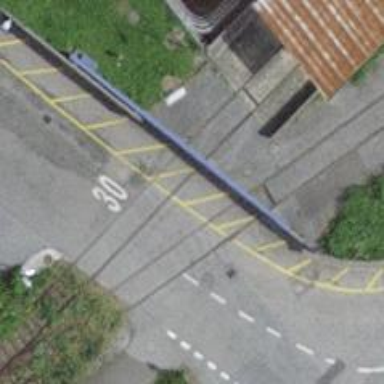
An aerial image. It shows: Single-track railway spur.